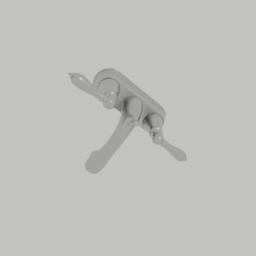
Label: appliances